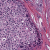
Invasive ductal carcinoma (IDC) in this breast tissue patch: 0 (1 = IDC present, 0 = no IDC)